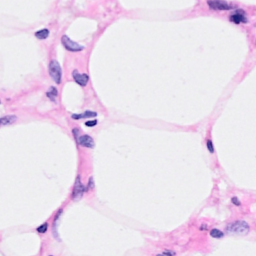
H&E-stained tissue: Breast